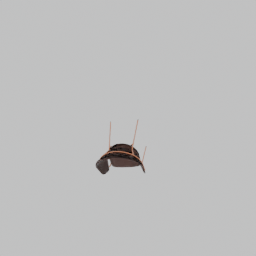
Label: furniture